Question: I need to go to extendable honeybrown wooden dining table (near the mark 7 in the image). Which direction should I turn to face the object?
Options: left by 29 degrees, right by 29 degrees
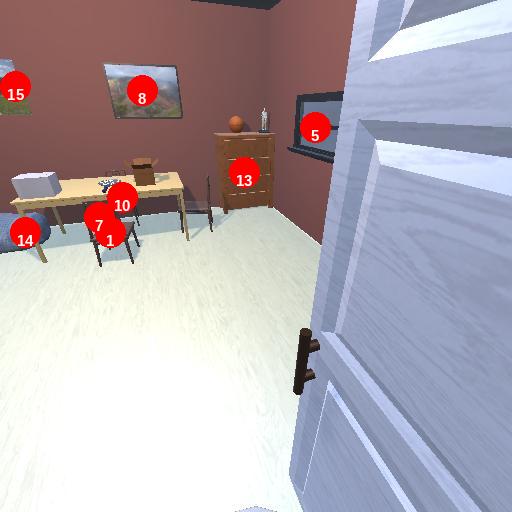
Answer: left by 29 degrees